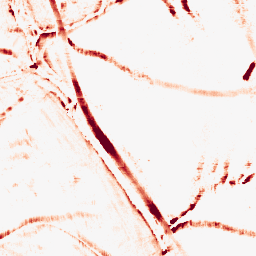
Category: morphological
Decomposition family: morphological_square
Decomposition parameters: operation: opening
size: 10
Upsampling method: sinc_blackman
Upsampling parameters: scale: 2
kernel_size: 8
Upsampling scale: 2